Question: I have a RadioGroup which consists of five RadioButtons. What I'd like to achieve is setting an image as a RadioButton argument. So far found this way:
'''
radio0.setBackgroundResource(<drawable ID, int>);
'''
but it gives something like this (descriptions "isSelected" added in an image editor):

1. Is there any way to programmatically set background properties and move the image to the right?
2. Or maybe there is another way to set an image next to RadioButton instead of using it as a background image?
I'm interested only in programmatical solutions, as the RadioGroup is cleared up and filled again during loop work.
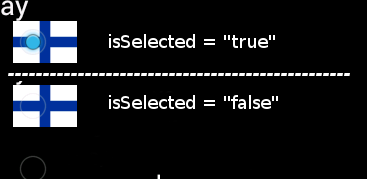
Answer: A friend of mine helped me to figure out this issue.
Instead of the code line posted in the question I use this one now:
'''
radio0.setCompoundDrawablesWithIntrinsicBounds(0, 0, <drawable ID, int>, 0);
'''
The third parameter corresponds to XML parameter. More on this: <URL>.
Thanks to it a picture is set to the right of the RadioButton and finally it looks like it should.